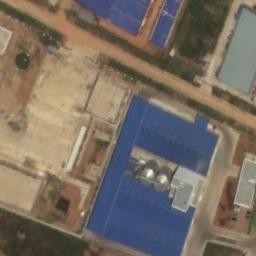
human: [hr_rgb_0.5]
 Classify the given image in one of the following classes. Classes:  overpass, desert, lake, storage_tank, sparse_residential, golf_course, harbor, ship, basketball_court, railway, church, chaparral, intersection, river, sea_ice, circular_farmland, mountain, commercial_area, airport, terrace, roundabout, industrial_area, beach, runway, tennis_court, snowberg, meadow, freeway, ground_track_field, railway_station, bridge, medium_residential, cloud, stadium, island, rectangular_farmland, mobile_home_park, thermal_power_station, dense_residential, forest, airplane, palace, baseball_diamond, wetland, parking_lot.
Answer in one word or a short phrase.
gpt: industrial_area